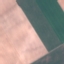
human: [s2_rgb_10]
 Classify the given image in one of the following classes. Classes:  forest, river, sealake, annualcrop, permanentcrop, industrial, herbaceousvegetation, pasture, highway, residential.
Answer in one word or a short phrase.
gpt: AnnualCrop